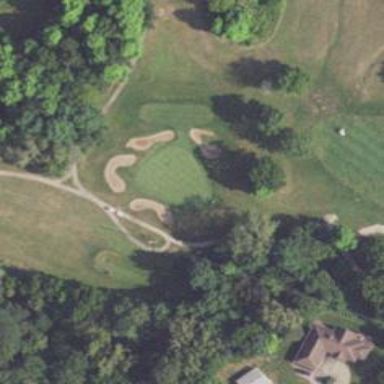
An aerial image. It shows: Path for both road and golf.